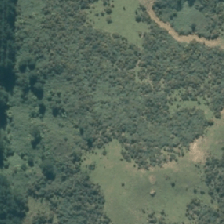
Land cover: grose_broom